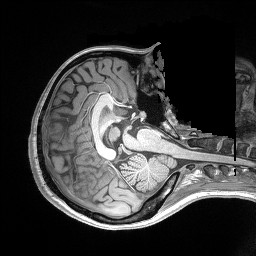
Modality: T1w
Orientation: axial
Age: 23
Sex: female
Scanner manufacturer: siemens
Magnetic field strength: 3 T
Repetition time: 2.2 s
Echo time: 0.00169 s